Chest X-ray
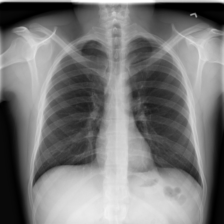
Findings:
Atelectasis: negative
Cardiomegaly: negative
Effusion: negative
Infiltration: negative
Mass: negative
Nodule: negative
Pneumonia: negative
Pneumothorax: negative
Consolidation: negative
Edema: negative
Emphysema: negative
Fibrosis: negative
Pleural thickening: negative
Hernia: negative